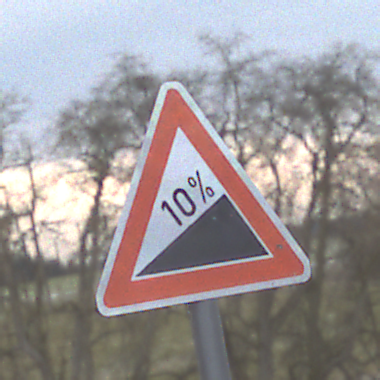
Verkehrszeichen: Steigung10
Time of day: MorningAfternoon
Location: Outdoor (Suburban)
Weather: Overcast
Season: NotSpecified
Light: Natural